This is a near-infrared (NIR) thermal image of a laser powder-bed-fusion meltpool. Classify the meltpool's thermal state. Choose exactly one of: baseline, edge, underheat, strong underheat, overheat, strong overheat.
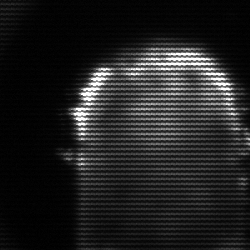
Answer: baseline